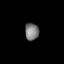
Tissue: lung
Cell type: T cells
Senescence score: 0.201
Nuclear area (px): 232
Mean DAPI intensity: 123.681